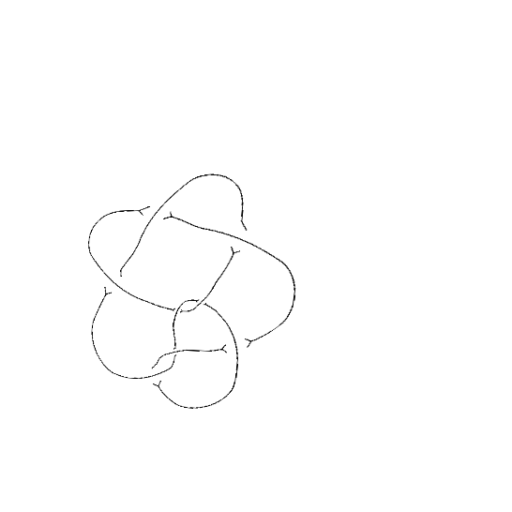
Crossing number: 8